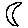
Label: moon